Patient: sex M, age 31
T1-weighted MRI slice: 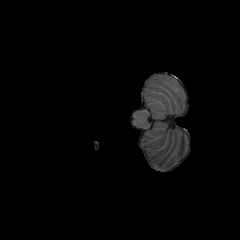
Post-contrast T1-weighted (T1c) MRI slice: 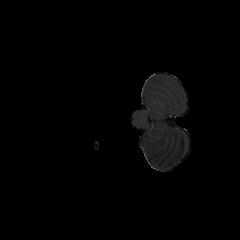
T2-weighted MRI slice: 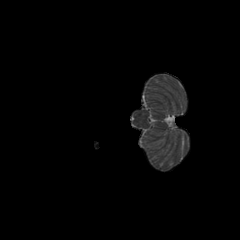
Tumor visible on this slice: no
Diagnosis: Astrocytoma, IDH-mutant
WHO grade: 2